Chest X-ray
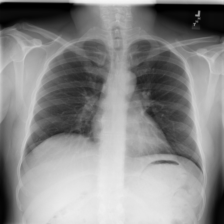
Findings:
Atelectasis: negative
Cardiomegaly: negative
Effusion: negative
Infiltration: negative
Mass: negative
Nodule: negative
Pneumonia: negative
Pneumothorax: negative
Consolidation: negative
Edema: negative
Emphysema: negative
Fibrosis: negative
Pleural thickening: negative
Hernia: negative